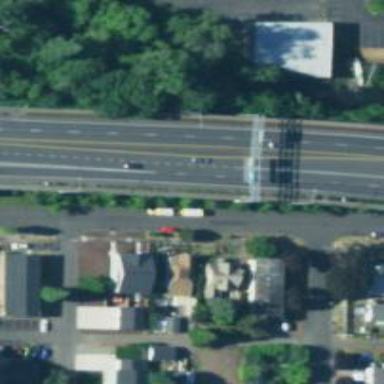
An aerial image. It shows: Trunk link highway.